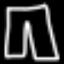
Label: pants